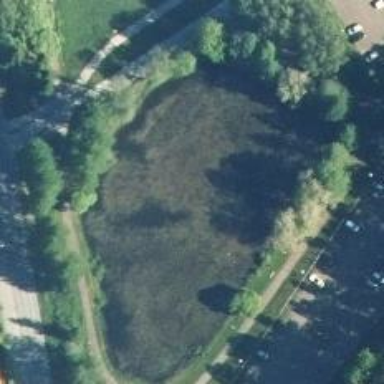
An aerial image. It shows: Pond with natural water.